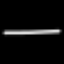
Label: line